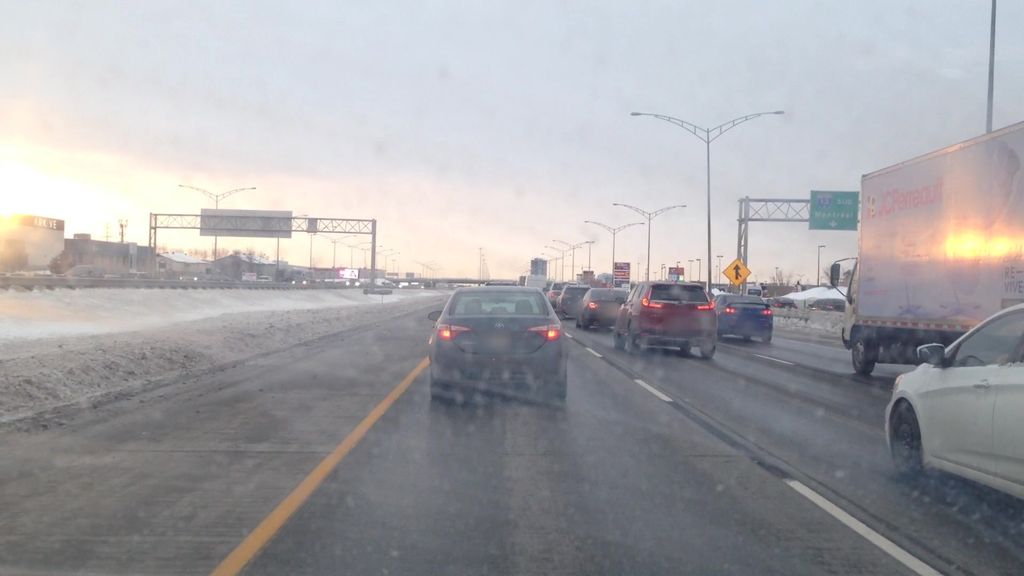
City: montreal